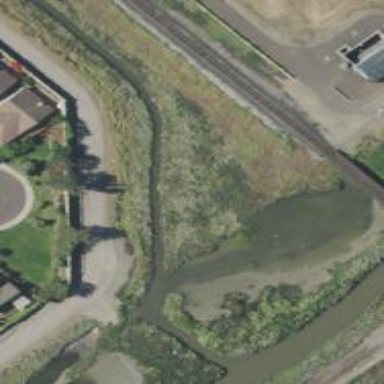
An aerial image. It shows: Canal.